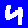
Digit: 4